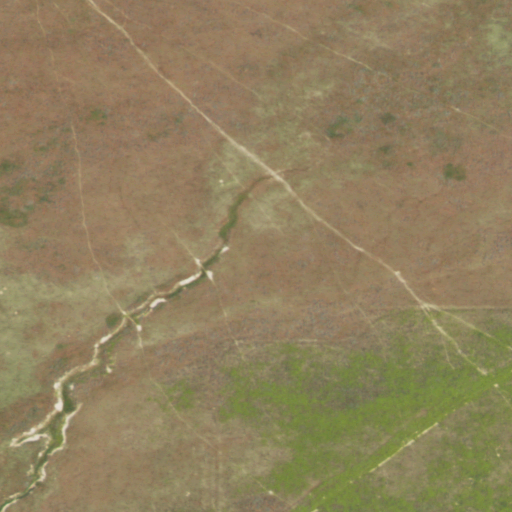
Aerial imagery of valley in Wyoming named YBO Canyon containing grassland and shrub